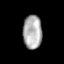
Tissue: prostate
Cell type: T cells
Senescence score: 0.3039
Nuclear area (px): 629
Mean DAPI intensity: 173.122